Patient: sex M, age 52
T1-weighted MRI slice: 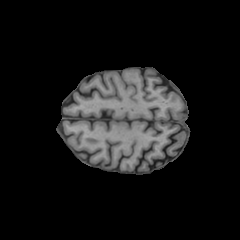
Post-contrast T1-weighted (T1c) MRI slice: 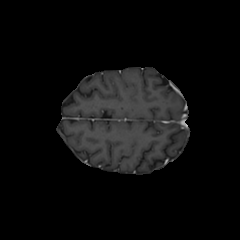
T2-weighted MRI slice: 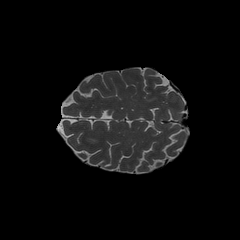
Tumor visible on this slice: no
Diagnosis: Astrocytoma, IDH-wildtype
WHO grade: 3